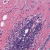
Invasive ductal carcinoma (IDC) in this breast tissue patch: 0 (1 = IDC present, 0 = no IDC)